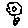
Label: flower